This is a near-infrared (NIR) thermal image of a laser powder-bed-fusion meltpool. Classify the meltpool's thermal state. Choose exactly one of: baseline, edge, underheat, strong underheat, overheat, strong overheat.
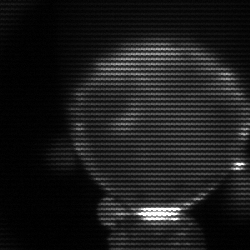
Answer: edge